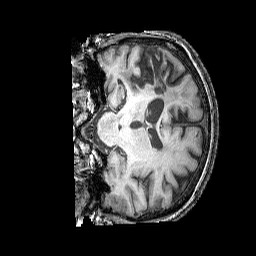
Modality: T1w
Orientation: coronal
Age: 67
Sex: female
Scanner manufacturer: siemens
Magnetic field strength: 3 T
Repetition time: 2.25 s
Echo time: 0.00411 s